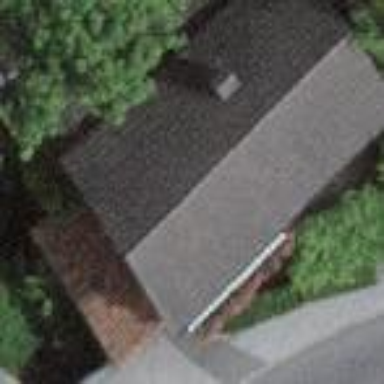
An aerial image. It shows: Detached building with gabled roof.